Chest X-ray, PA view. Patient: 54 years old, sex M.
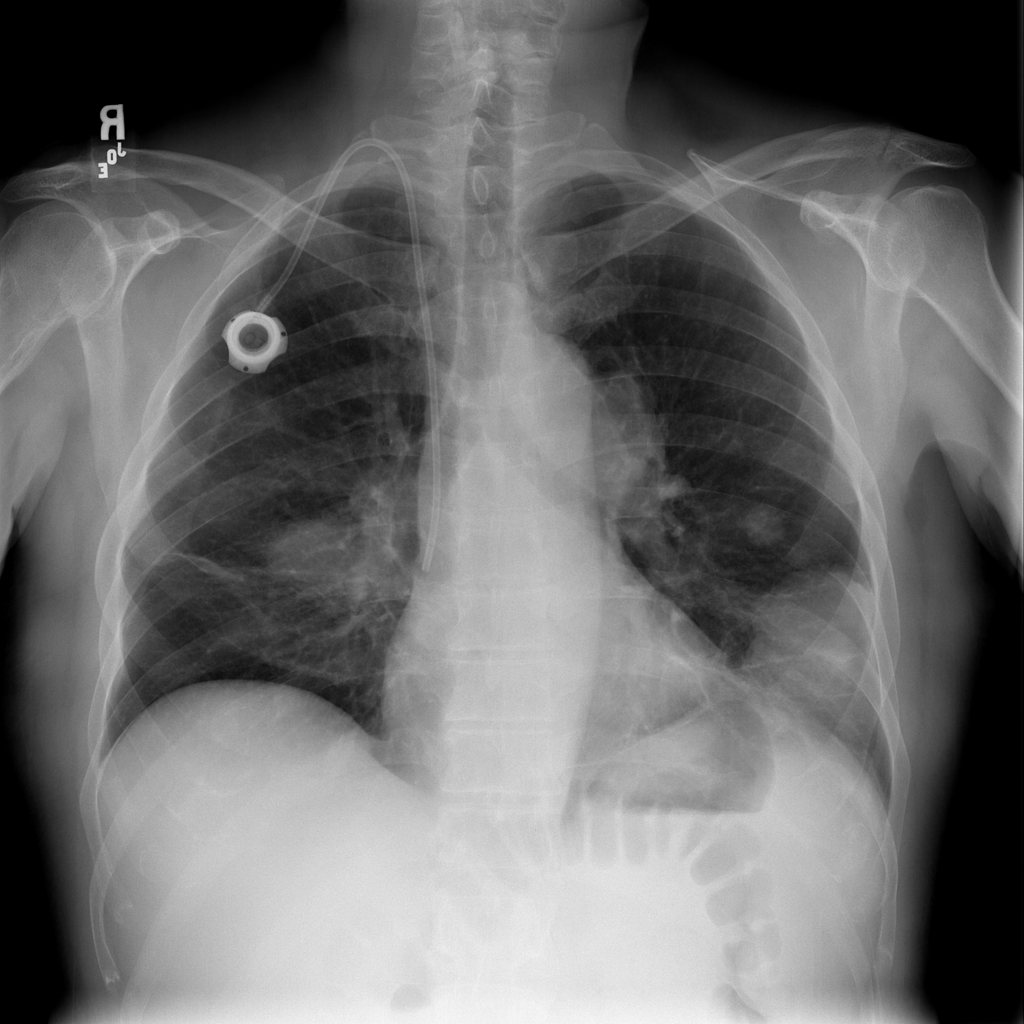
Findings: Mass